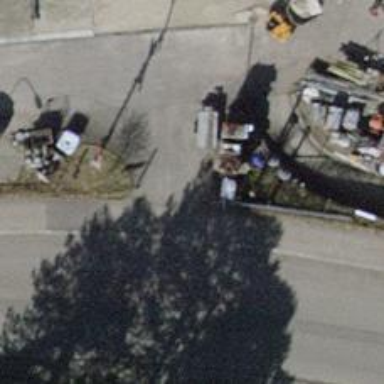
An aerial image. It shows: Lift gate barrier.